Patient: sex F, age 63
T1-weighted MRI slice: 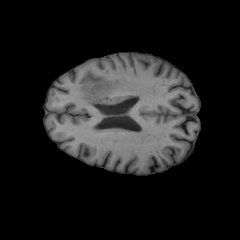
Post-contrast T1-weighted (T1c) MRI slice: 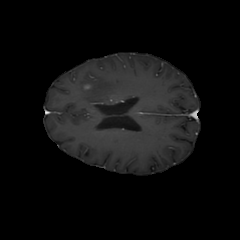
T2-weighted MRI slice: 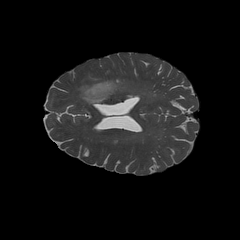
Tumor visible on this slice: yes
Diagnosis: Glioblastoma, IDH-wildtype
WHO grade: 4